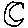
Label: moon